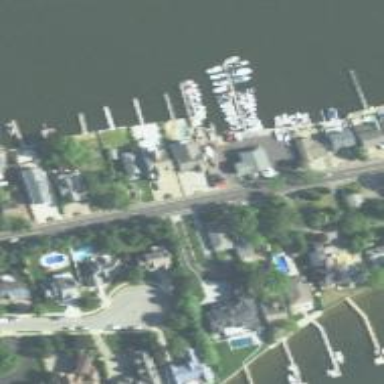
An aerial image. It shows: Boatyard along the waterway.